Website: bh-photo
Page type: payment
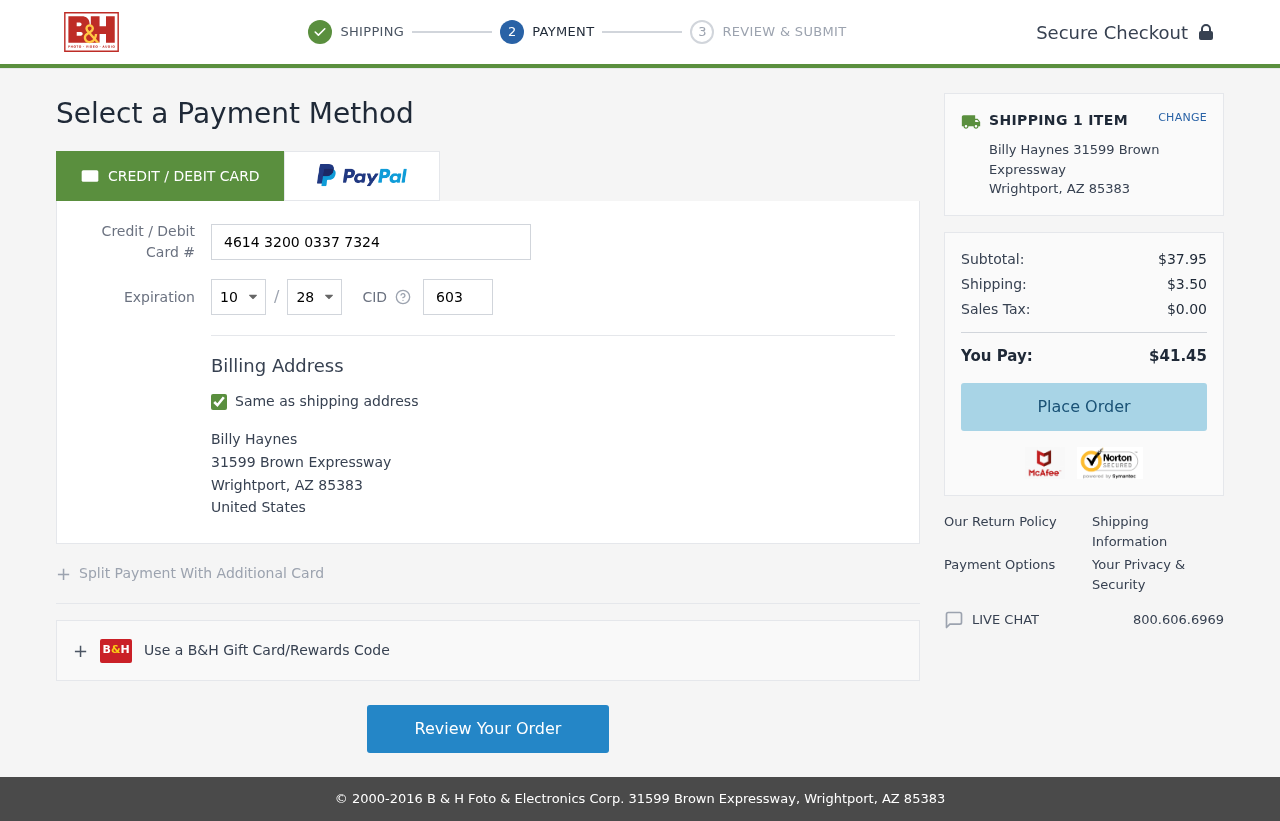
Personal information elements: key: PII_CARD_CVV
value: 603
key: PII_CARD_EXPIRY_MONTH
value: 10
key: PII_CARD_EXPIRY_YEAR
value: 28
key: PII_CARD_NUMBER
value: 4614 3200 0337 7324
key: PII_CITY
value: Wrightport
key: PII_COUNTRY
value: United States
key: PII_FULLNAME
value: Billy Haynes
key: PII_POSTCODE
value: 85383
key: PII_STATE_ABBR
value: AZ
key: PII_STREET
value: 31599 Brown Expressway
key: PII_FULLNAME2
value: Billy Haynes
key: PII_CITY2
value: Wrightport
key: PII_STATE_ABBR2
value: AZ
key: PII_POSTCODE_FULL
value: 85383
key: PII_POSTCODE_NUMERIC
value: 85383
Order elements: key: ORDER_NUM_ITEMS
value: SHIPPING 1 ITEM
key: ORDER_SUBTOTAL
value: $37.95
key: ORDER_SHIPPING_COST
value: $3.50
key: ORDER_TAX
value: $0.00
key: ORDER_TOTAL
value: $41.45